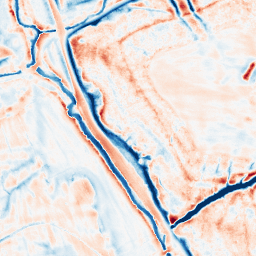
Category: edge_preserving
Decomposition family: bilateral
Decomposition parameters: d: 21
sigma_color: 25
sigma_space: 25
Upsampling method: bspline
Upsampling parameters: scale: 4
Upsampling scale: 4